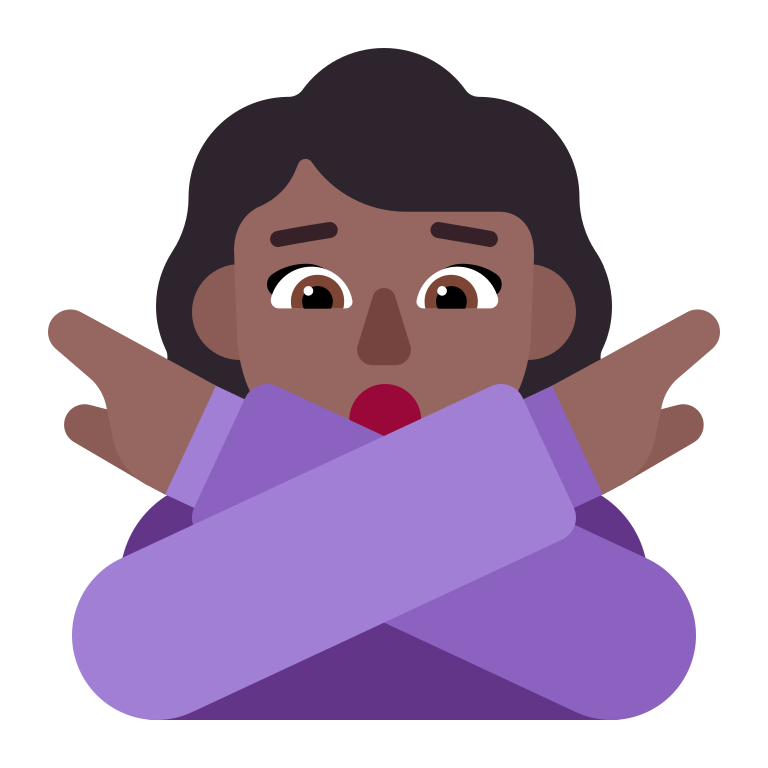
woman gesturing no flat  dark